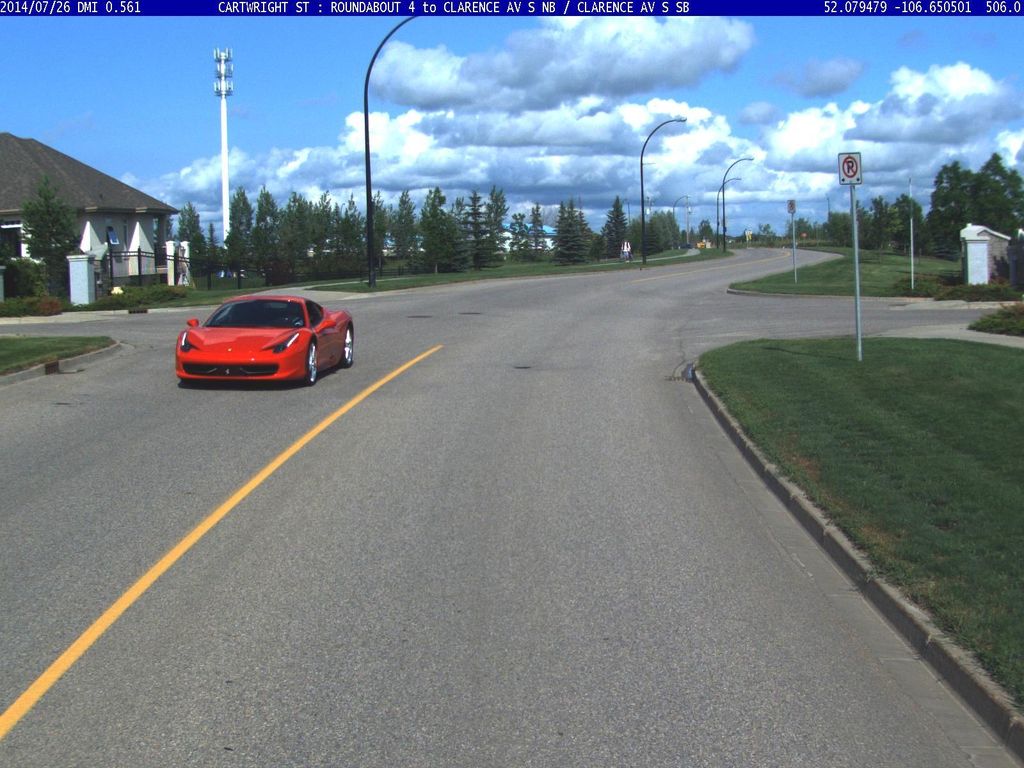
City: saskatoon